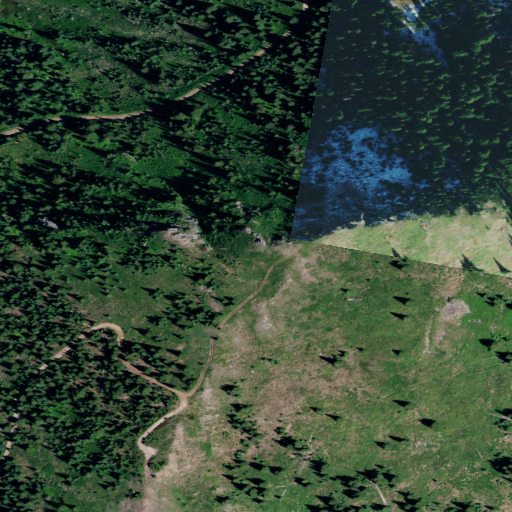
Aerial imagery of mountain in Idaho named Quarles Peak containing evergreen forest and shrub